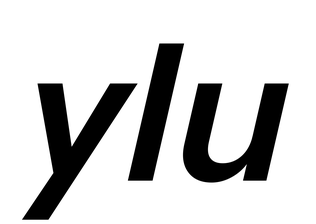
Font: InstrumentSans-Italic_SemiBold_Italic